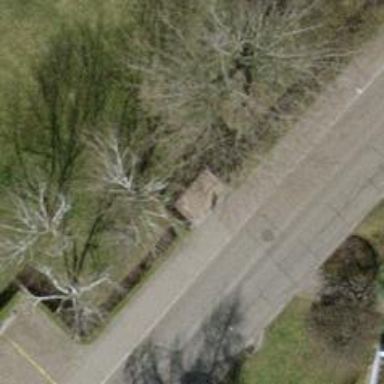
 serving as platform for public transportation."